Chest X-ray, PA view. Patient: 56 years old, sex M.
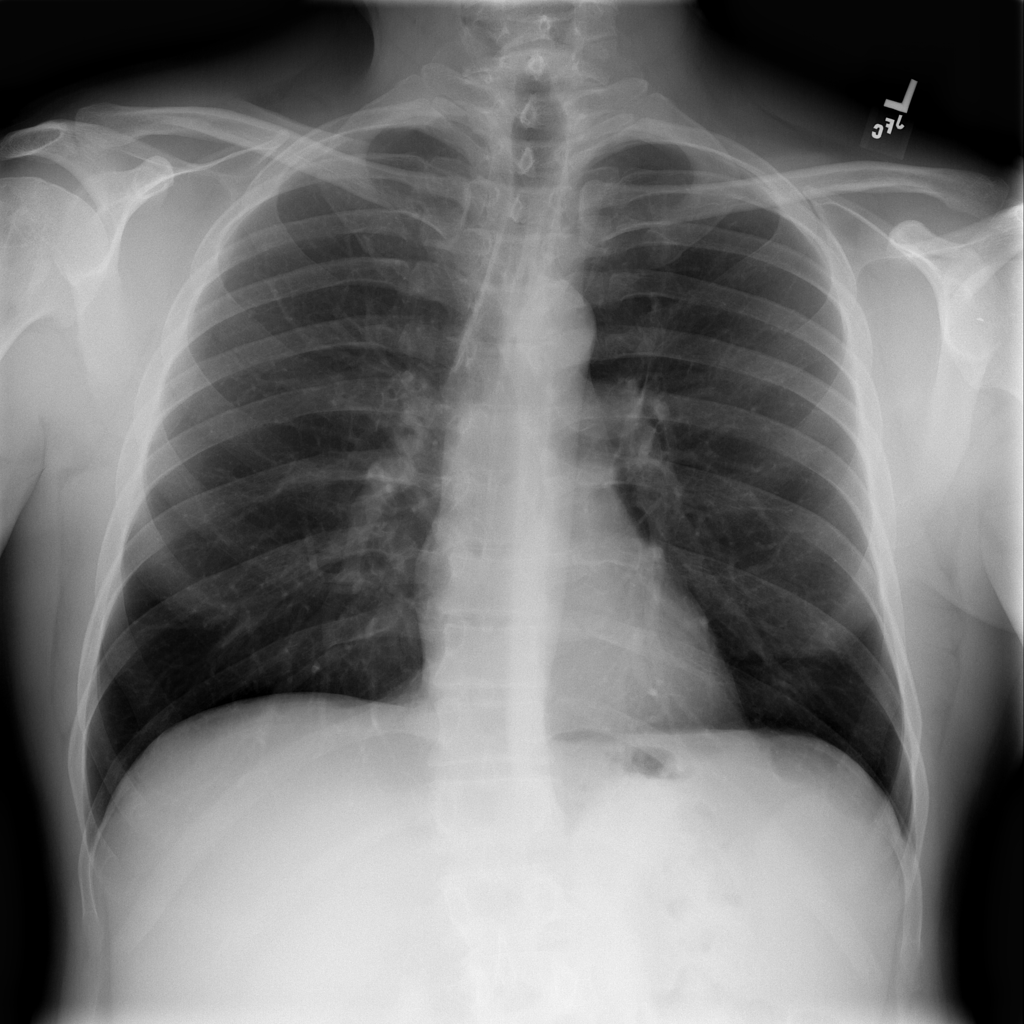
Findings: No Finding